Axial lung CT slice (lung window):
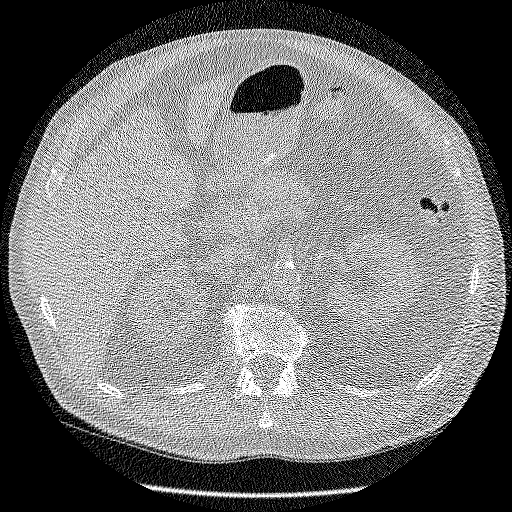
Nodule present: no